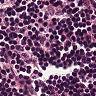
Metastatic tissue present: no